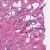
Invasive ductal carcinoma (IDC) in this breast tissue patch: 0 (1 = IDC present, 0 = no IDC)